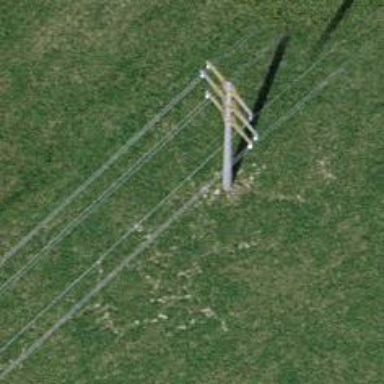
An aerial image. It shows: Power tower.